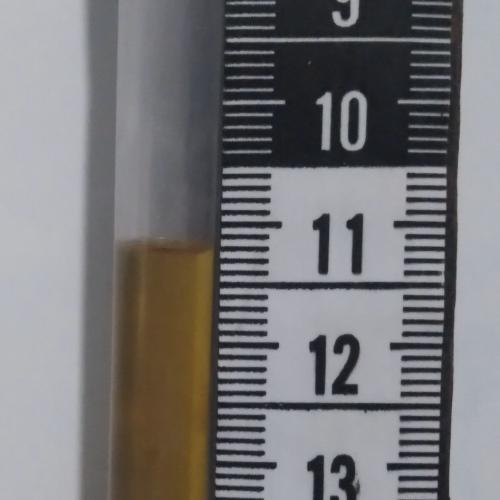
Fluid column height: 11.2 cm